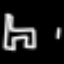
Label: chair